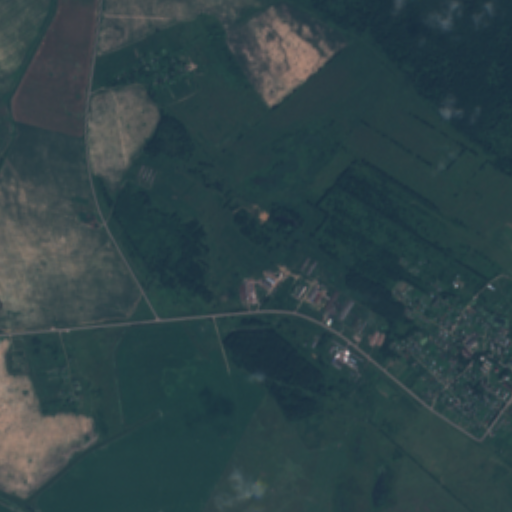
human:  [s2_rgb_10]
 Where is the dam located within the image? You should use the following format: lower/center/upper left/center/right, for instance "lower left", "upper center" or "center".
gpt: The dam is located in the center right of the image.
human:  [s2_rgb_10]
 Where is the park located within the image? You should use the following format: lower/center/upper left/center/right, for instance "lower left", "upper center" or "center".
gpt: The park is located in the lower left of the image.
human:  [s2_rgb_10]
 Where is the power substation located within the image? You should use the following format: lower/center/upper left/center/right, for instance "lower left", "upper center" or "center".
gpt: The power substation is located in the center of the image.
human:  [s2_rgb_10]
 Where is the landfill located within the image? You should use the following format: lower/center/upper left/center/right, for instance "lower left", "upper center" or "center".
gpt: There is no landfill in the image.